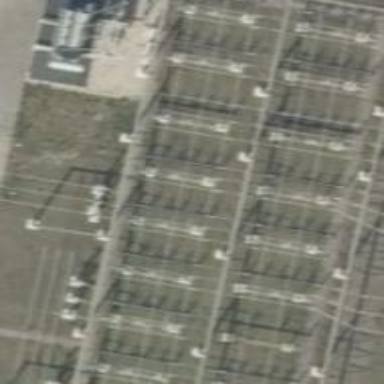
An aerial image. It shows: Power line with three cables configured as busbar.